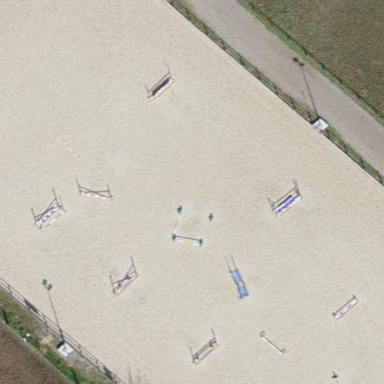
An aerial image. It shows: Horse racing track for leisure and sport activities.